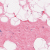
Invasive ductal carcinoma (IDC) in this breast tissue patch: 0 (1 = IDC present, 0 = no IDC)